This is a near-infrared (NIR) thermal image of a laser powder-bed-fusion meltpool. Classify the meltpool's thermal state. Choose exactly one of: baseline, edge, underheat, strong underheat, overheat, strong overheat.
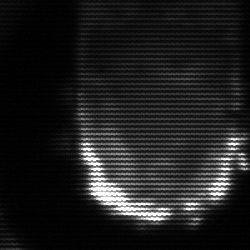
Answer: baseline